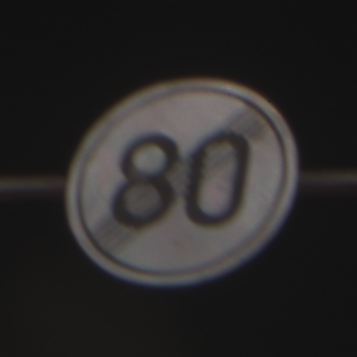
Verkehrszeichen: EndeGeschwindigkeit80
Umgebung: Outdoor, Urban
Tageszeit: Night
Wetter: PartlyCloudy
Licht: Artificial
Jahreszeit: NotSpecified
Kontrast: HighContrast